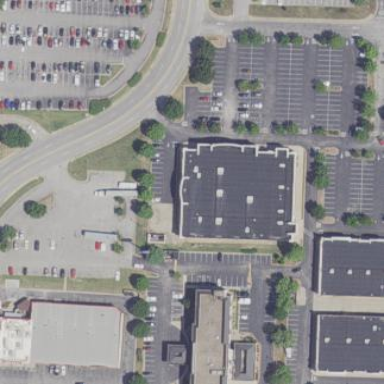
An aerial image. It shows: Retail building.